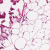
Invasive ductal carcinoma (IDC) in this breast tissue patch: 0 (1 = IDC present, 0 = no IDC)